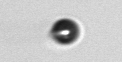
Label: bead